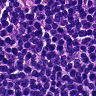
Metastatic tissue present: no